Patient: sex M, age 64
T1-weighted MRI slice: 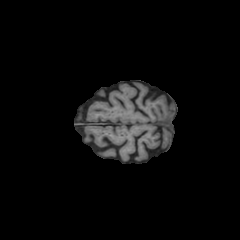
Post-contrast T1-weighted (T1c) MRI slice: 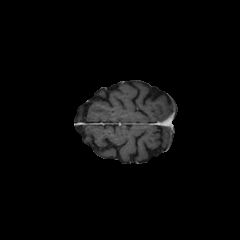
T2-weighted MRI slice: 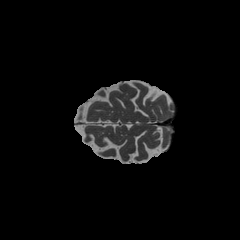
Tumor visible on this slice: no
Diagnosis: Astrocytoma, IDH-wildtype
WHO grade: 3